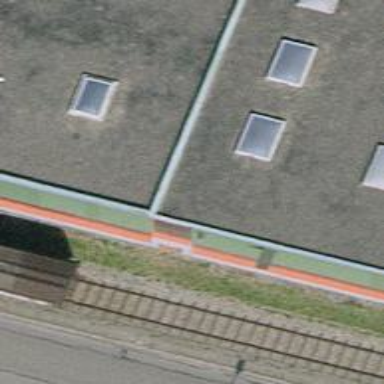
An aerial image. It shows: Railway buffer stop.